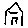
Label: house